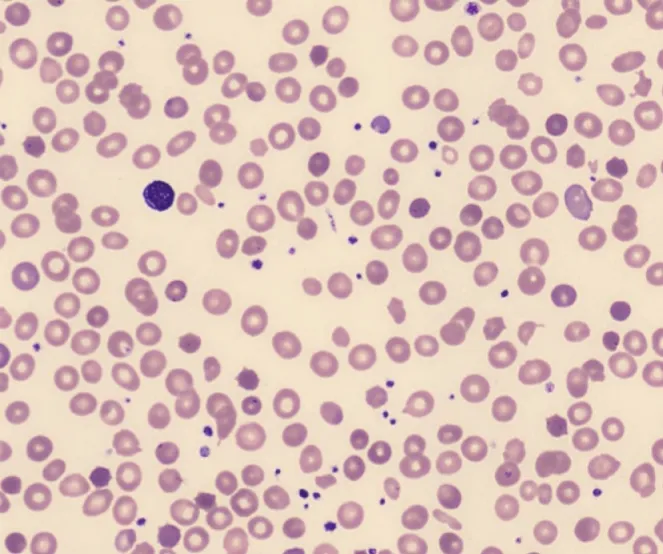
Peripheral blood smear with spherocytes acquired with a CellaVision DM1200 analyzer.
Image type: pathology (giemsa)